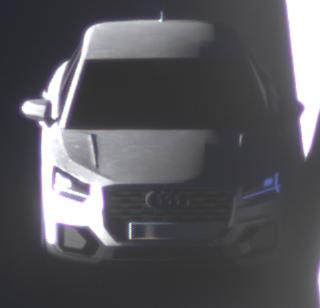
Make: Audi
Model: Q2
Model produced from: 2016
Model produced until: 2020
Doors: 5
Color: white
Road condition: dry road
Daytime: sunrise or sunset
Contrast: high contrast